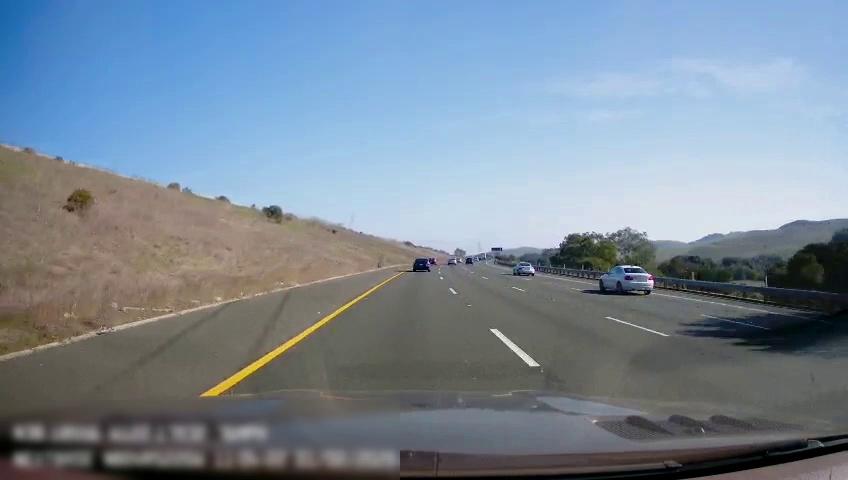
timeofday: Day
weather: Sunny
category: Drivable Space
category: Vehicles | Car
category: Vehicles | Car
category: Vehicles | Car
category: Vehicles | Car
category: Lanes | Alternate Lane
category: Lanes | Alternate Lane
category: Lanes | Alternate Lane
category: Lanes | Current Lane
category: Lanes | Alternate Lane
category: Traffic | Signs